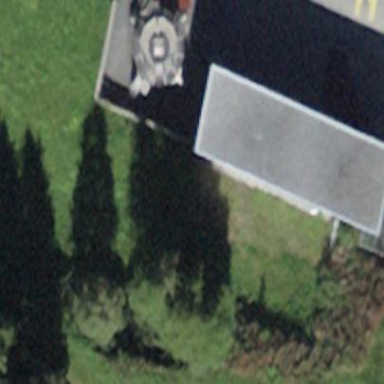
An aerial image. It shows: Service building.